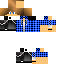
A male human skin with medium skin, wearing brown long hair dressed in a blue hoodie and black pants, featuring a closed mouth.